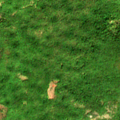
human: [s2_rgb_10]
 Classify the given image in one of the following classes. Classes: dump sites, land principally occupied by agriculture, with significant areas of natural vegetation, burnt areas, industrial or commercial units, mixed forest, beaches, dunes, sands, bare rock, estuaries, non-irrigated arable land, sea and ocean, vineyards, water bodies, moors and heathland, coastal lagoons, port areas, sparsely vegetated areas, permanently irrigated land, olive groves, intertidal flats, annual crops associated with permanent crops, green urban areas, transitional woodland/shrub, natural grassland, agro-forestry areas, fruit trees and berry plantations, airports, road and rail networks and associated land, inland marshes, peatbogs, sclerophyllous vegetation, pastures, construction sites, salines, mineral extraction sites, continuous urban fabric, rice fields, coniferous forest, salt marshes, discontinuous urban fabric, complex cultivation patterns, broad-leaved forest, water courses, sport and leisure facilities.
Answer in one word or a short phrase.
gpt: land principally occupied by agriculture, with significant areas of natural vegetation, broad-leaved forest, transitional woodland/shrub